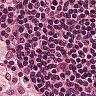
Metastatic tissue present: no